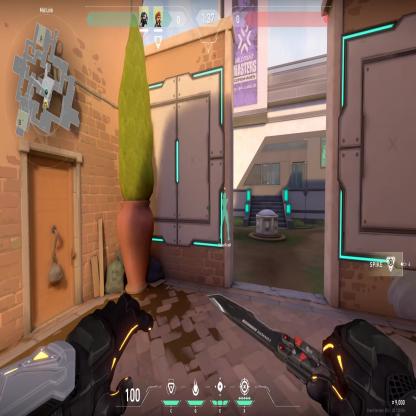
Label: teammate